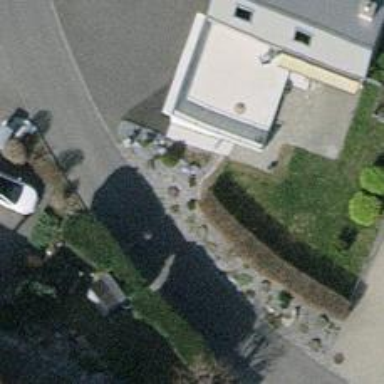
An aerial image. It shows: Hedge acting as barrier.